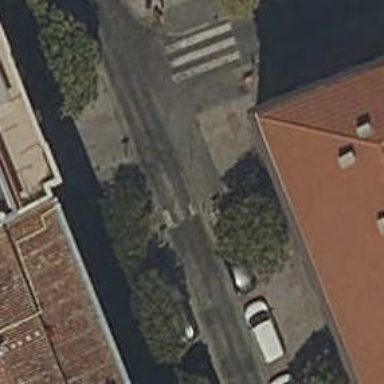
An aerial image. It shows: Uncontrolled crossing on the road.